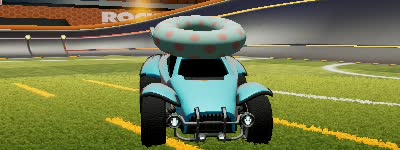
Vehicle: octane